Aerial crown-view tile of a tropical tree (Barro Colorado Island, Panama), acquired 20250715:
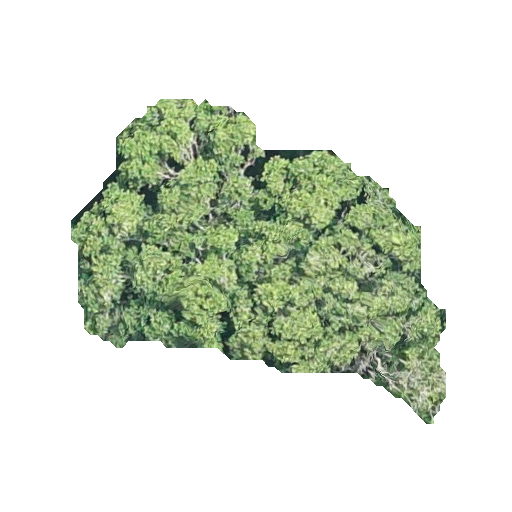
Species: Poulsenia armata
GBIF accepted scientific name: Poulsenia armata
Crown area: 111.143 m²